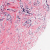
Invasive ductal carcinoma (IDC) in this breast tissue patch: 0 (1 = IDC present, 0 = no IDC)